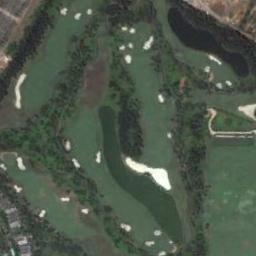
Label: golf_course